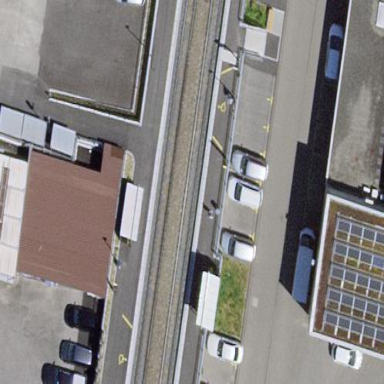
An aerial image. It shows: Platform for public transport with shelter. It is tram platform.